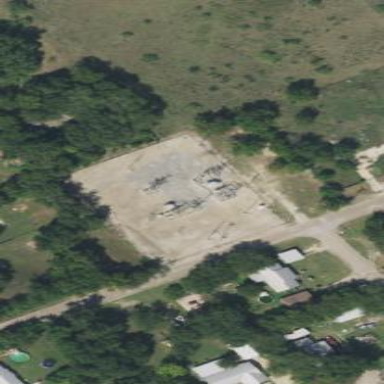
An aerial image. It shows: There is distribution substation enclosed by fence.